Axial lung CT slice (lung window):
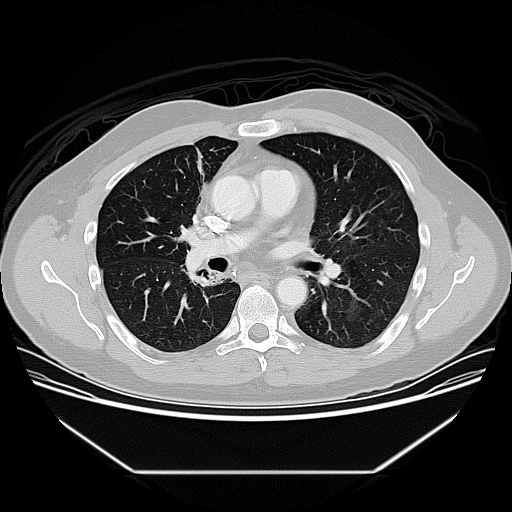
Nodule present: no